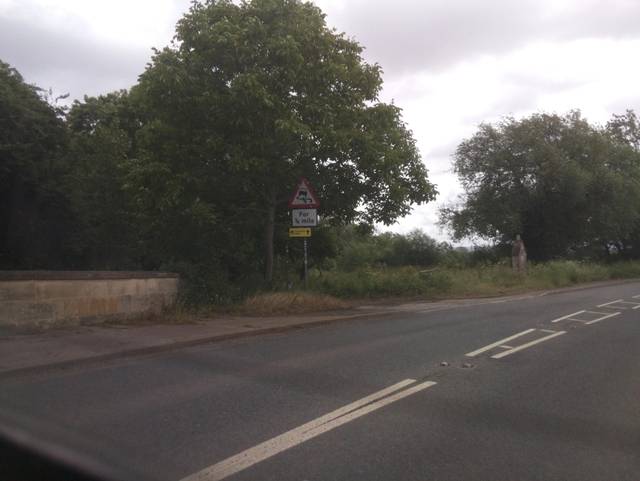
Region: United Kingdom
Coordinates: 51.888, -2.267